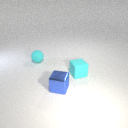
small cyan rubber cube to the right of small cyan rubber sphere